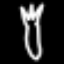
Label: fork